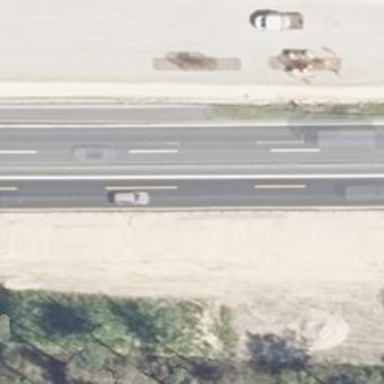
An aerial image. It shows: Asphalt motorway.